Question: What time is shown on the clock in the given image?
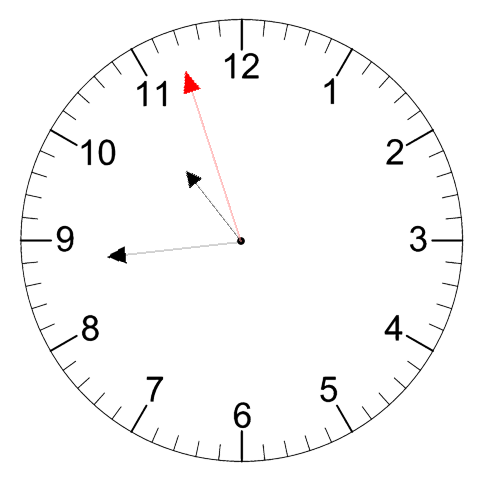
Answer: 10:43:57